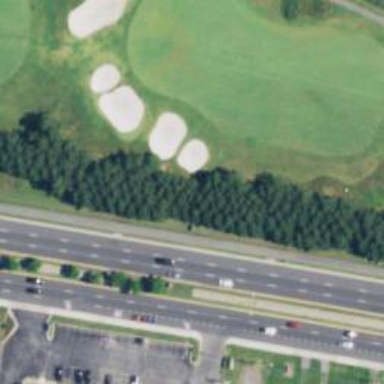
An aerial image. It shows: Golf fairway surrounded by grass.